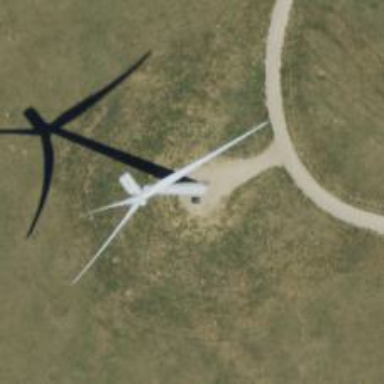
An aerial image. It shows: Wind generator using wind turbines of horizontal axis.